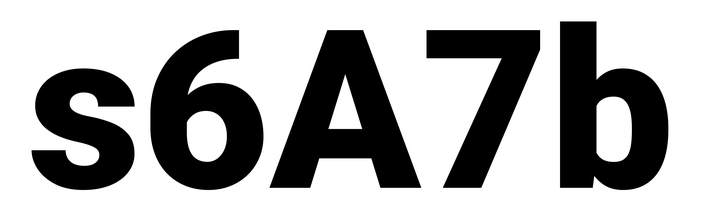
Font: Roboto_Black